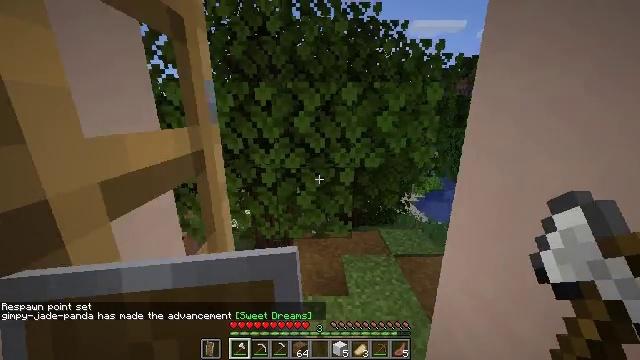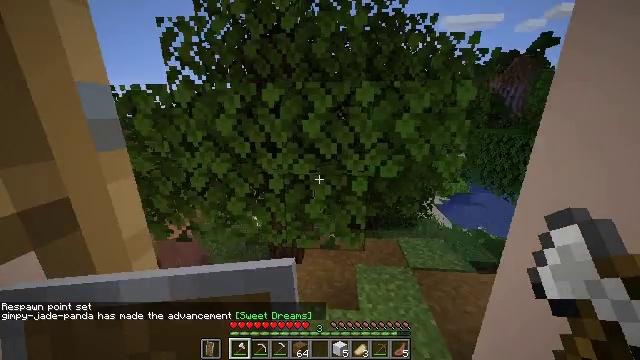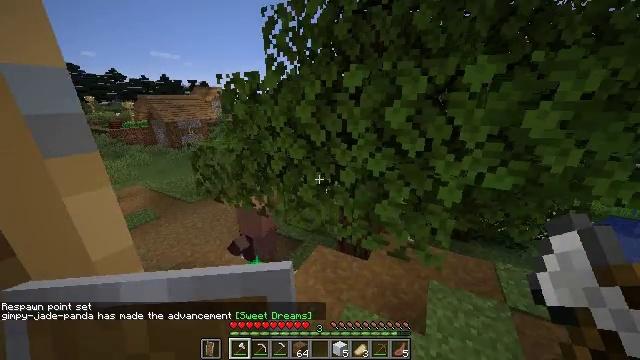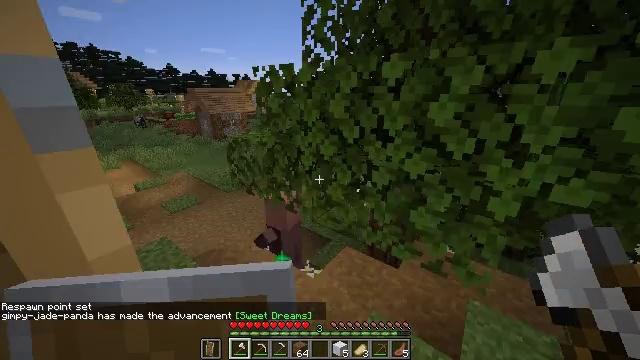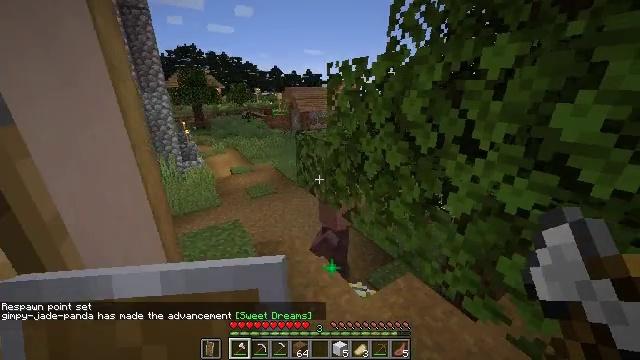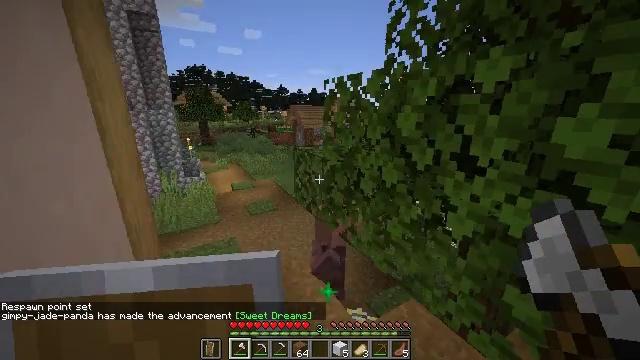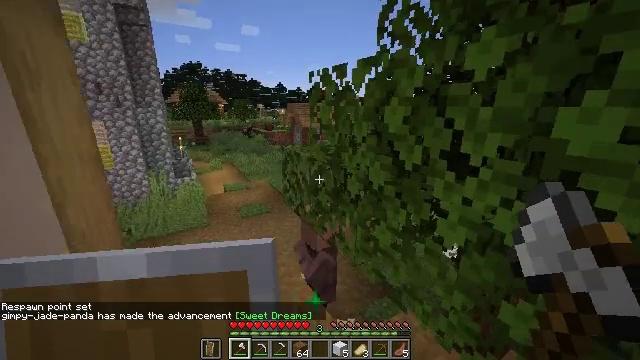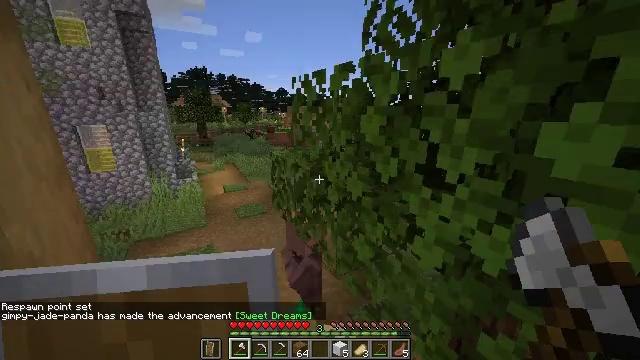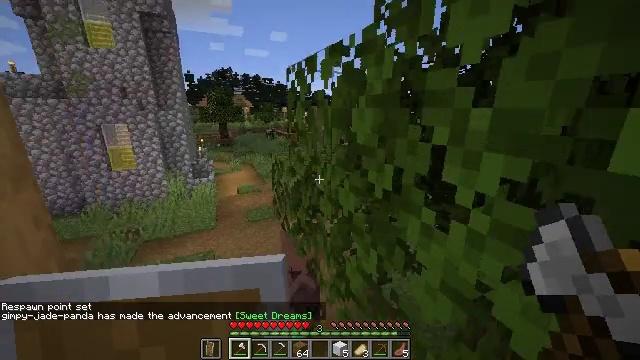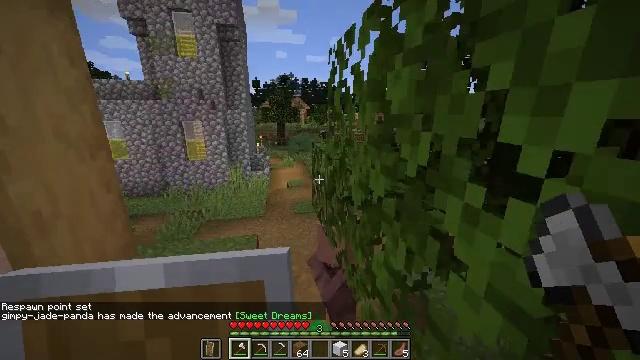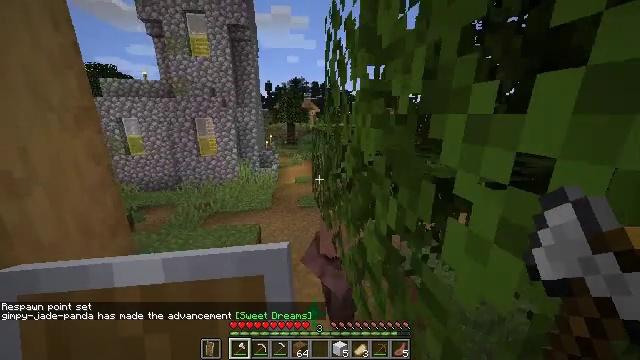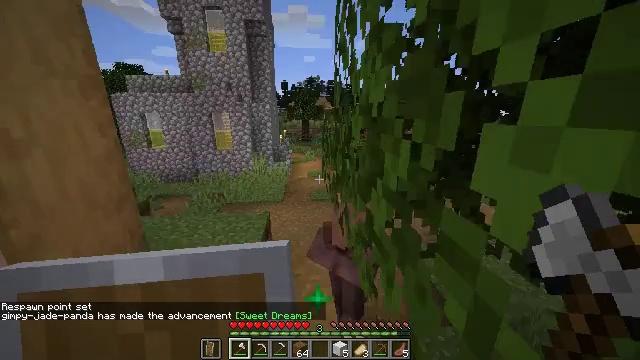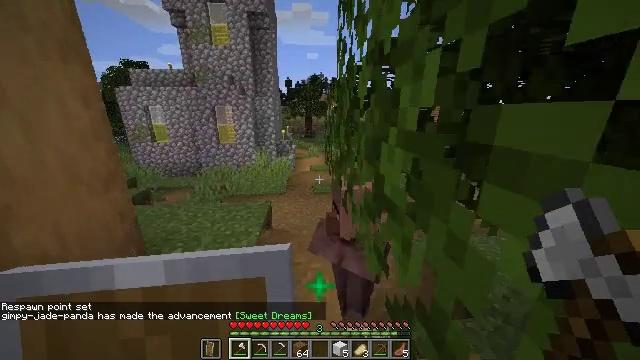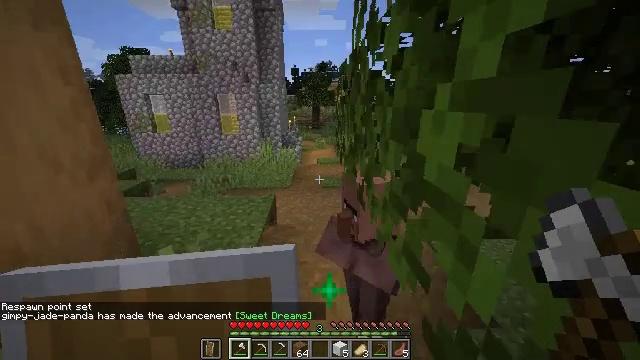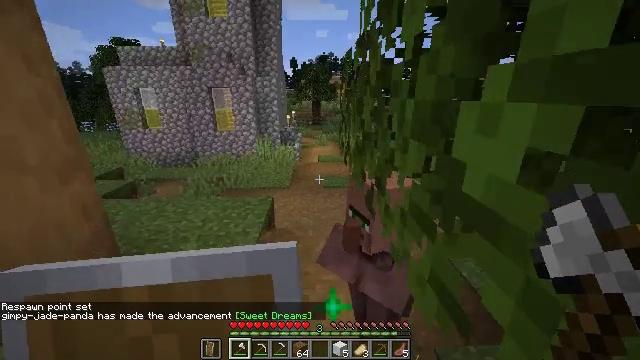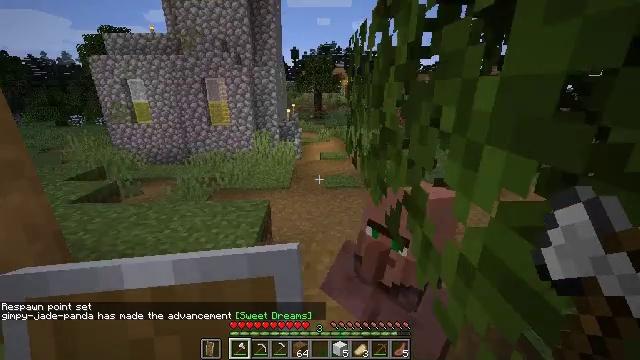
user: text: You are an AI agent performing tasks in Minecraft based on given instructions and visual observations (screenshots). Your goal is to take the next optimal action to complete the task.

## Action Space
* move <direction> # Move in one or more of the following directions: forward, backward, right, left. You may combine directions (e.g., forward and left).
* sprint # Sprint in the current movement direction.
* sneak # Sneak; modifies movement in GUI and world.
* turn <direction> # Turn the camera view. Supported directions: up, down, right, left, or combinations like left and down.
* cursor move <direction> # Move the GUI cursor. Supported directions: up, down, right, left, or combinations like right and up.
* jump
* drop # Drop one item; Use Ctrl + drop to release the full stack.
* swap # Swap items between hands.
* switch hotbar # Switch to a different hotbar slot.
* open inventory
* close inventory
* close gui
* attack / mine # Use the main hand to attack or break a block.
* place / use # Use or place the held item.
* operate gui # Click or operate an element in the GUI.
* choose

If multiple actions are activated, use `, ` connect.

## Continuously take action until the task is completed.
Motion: motion action
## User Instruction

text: Gather the composter from your farm.
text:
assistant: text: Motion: move forward and move right, sprint, turn left
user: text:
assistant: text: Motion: move forward and move right, sprint, turn left and down
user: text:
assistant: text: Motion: move forward and move right, sprint, turn left and down
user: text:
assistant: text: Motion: move forward and move right, sprint, turn left
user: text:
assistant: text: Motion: move forward and move right, sprint, turn left and up
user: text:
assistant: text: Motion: move forward and move right, sprint
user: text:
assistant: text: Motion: move forward and move right, sprint
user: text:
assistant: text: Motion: move forward and move right, sprint, turn left
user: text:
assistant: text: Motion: move forward, sprint, turn left
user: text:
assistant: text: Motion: move forward, sprint, turn left
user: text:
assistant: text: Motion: move forward, sprint, turn left
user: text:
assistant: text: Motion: move forward, sprint
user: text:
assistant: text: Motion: move forward, sprint, turn left and down
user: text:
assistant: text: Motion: move forward, sprint
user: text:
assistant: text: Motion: move forward, sprint
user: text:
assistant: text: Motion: move forward, sprint
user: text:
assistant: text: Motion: move forward, sprint
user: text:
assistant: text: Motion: move forward, sprint
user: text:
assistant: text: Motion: move forward, sprint
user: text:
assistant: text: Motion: move forward, sprint
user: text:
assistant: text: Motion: move forward, sprint
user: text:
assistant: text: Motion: move forward, sprint
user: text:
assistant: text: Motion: move forward, sprint, turn up
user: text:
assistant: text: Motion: move forward, sprint, turn up
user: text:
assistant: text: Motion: move forward, sprint, turn up
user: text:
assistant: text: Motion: move forward, sprint
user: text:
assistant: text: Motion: move forward, sprint
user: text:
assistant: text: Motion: move forward, sprint, jump
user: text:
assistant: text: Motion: move forward, sprint, turn right and up, jump
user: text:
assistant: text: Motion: move forward, sprint, turn right, jump